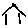
Label: house